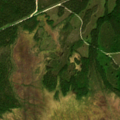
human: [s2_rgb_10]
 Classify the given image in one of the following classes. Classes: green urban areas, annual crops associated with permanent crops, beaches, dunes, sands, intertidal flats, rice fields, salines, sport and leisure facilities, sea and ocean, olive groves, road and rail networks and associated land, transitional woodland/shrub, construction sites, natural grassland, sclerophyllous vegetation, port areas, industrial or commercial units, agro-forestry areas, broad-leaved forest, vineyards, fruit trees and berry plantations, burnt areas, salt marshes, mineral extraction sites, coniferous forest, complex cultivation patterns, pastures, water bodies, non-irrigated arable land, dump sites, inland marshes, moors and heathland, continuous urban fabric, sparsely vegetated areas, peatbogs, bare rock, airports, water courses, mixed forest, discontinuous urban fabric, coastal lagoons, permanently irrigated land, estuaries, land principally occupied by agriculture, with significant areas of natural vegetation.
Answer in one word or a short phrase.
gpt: coniferous forest, mixed forest, transitional woodland/shrub, peatbogs